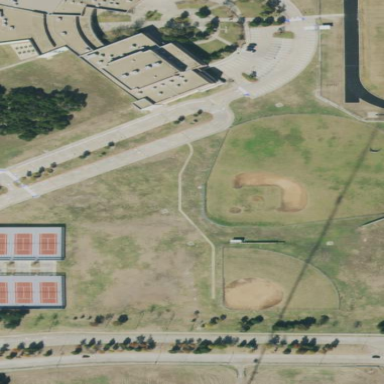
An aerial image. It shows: Baseball pitch for leisure land activities.